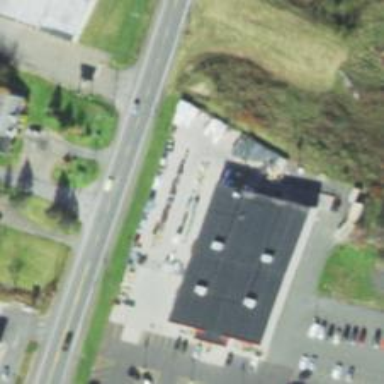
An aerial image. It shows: Retail building that serves as country store.